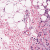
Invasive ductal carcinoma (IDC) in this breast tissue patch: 0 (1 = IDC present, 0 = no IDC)